Question: How many RARs?
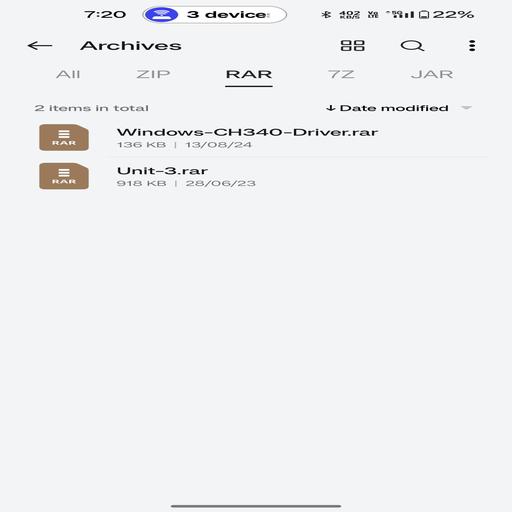
Answer: 2 files